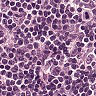
Metastatic tissue present: no